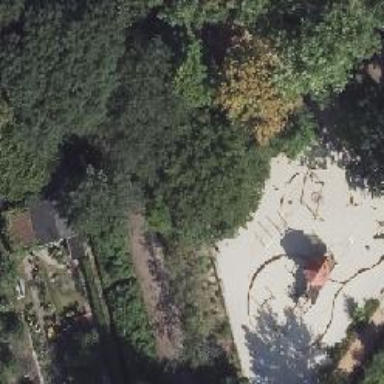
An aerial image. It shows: Playground area for leisure land.